Question: Assuming I have created a 'MultiDiGraph' in 'networkx' as follows:
'''
G = nx.MultiDiGraph()
for i in range(5):
G.add_node(i, features=...)
'''
So the resulting graph might look like this:

Is there a way to now connect all nodes with all the other nodes (except self-edges) without specifying each target and source node manually?
I'm aware of the function 'nx.complete_graph()' but I wonder whether there's a way to first create the nodes and then assign the connections in an automatic way.
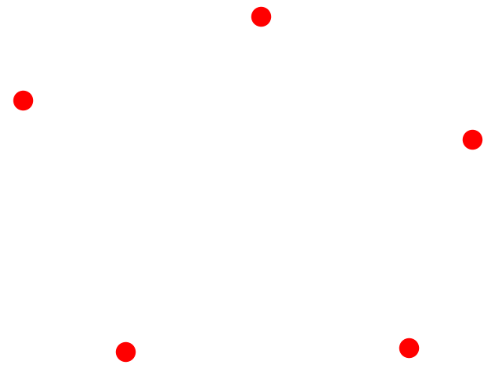
Answer: If I understand correctly:
'''
from itertools import product
G.add_edges_from((a,b) for a,b in product(range(5), range(5)) if a != b)
'''
drawing
'''
pos = nx.circular_layout(G)
nx.draw(G, pos, with_labels=True, arrows=True, node_size=700)
'''
<URL>